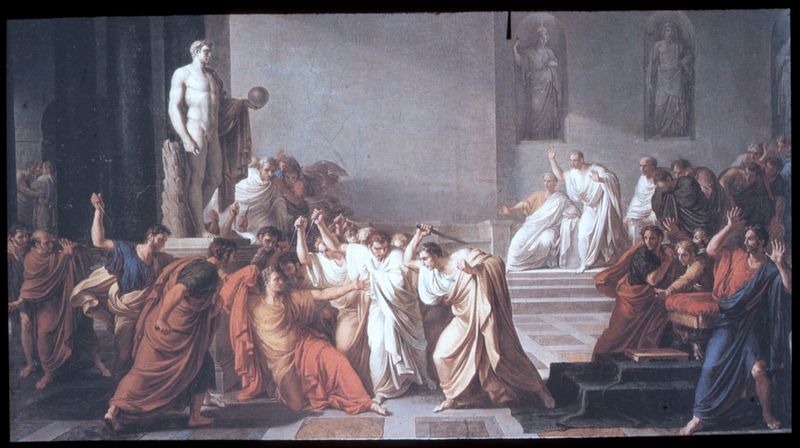
Titel: Tod des Cäsar
Künstler: Vincenzo Camuccini
Institution: Neapel, Museo di Capodimonte
Schlagwörter: blau, gemälde, kampf, nackt, hintergrund, marmor, männer, vordergrund, weiss, rot, malerei, stehen, bild, boden, gewänder, innen, rosa, statue, liegen, italien, figuren, angst, thron, antike, schwert, kugel, rom, römer, bedrohung, statuen, toga, dolch, ermordung, fresko, spielbein, standbein, schlagen, caesar, senat, senatoren, dolche, brutus, weißen, marmorplatten, ideen, iden, iden des mars